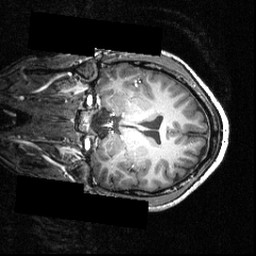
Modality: T1w
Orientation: coronal
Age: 24
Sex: male
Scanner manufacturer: siemens
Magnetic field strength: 3.951 T
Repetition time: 1.5 s
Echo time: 0.00335 s